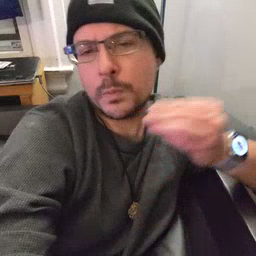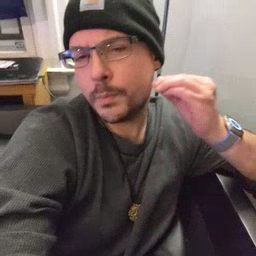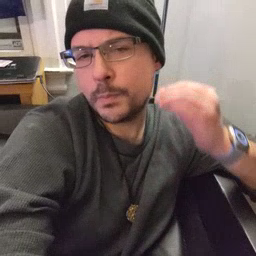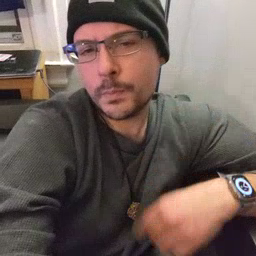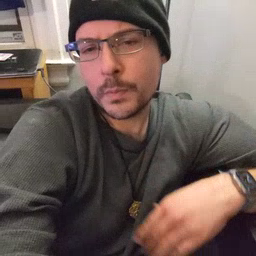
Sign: home